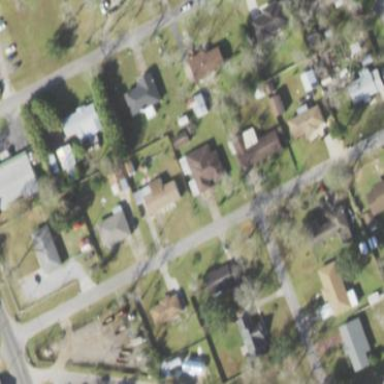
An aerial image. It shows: Single-family residential area.